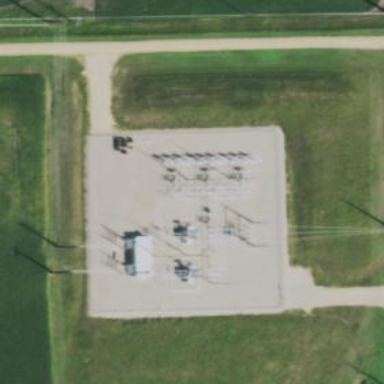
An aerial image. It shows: Switch used for power control.